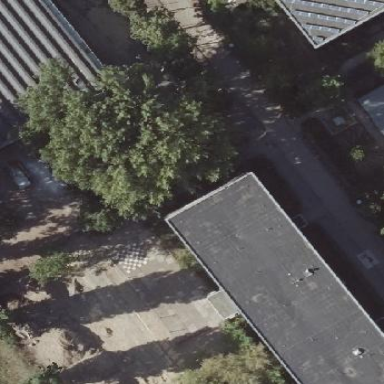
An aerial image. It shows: Flat-roofed school building.